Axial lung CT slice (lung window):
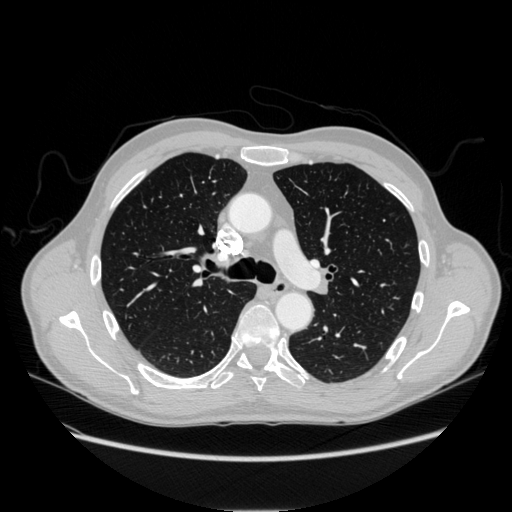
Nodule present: no